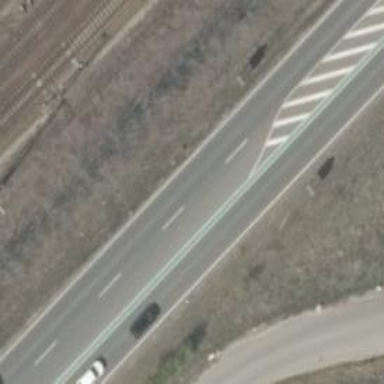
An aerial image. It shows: Asphalt trunk highway.